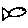
Label: fish